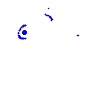
Particle: electron